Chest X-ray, PA view. Patient: 58 years old, sex M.
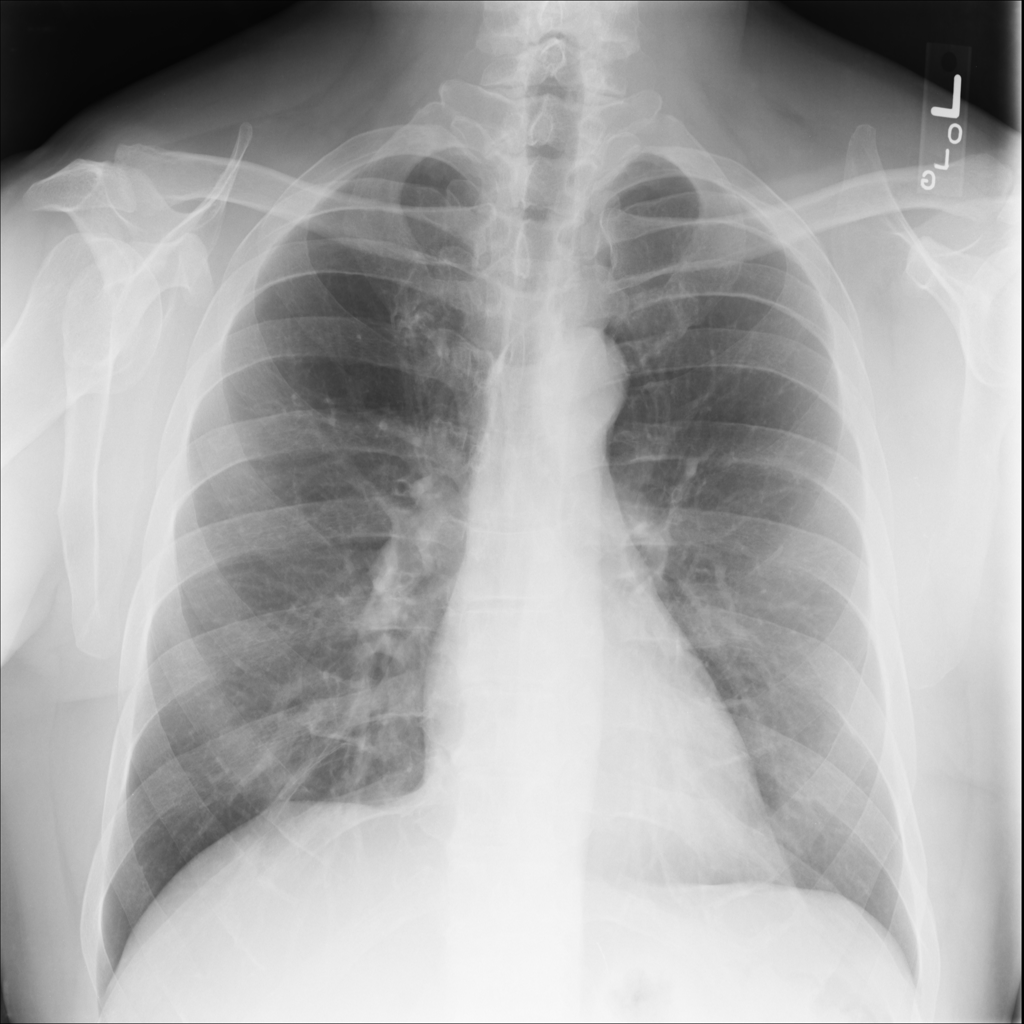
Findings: No Finding